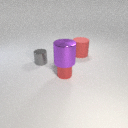
small gray metal cylinder behind small red metal cylinder